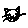
Label: cat